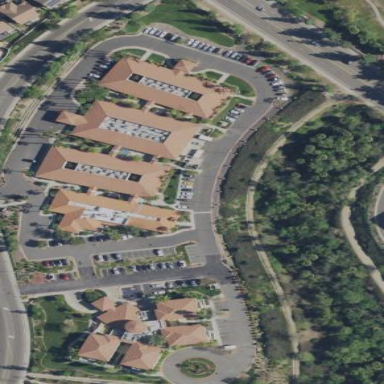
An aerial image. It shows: Nursing home.